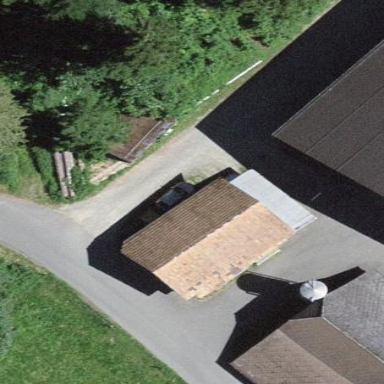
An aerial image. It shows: Rural barn.